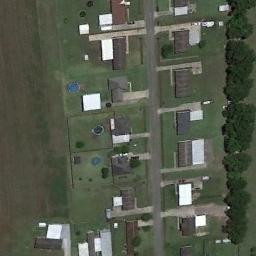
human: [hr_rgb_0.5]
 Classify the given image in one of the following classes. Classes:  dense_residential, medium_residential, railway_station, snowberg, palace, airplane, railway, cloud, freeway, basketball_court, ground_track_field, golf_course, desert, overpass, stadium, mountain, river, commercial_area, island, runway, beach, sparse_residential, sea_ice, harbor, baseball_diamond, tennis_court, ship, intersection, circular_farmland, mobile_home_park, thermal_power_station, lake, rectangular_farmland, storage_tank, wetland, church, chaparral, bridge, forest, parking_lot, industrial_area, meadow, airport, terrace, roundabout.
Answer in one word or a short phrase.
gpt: medium_residential